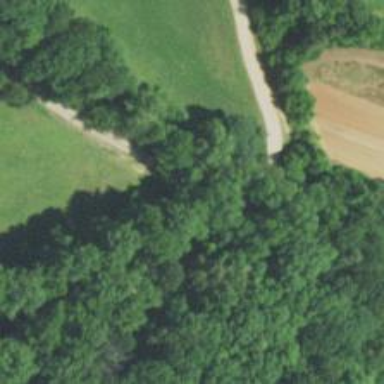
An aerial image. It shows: Culvert tunnel.